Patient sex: F
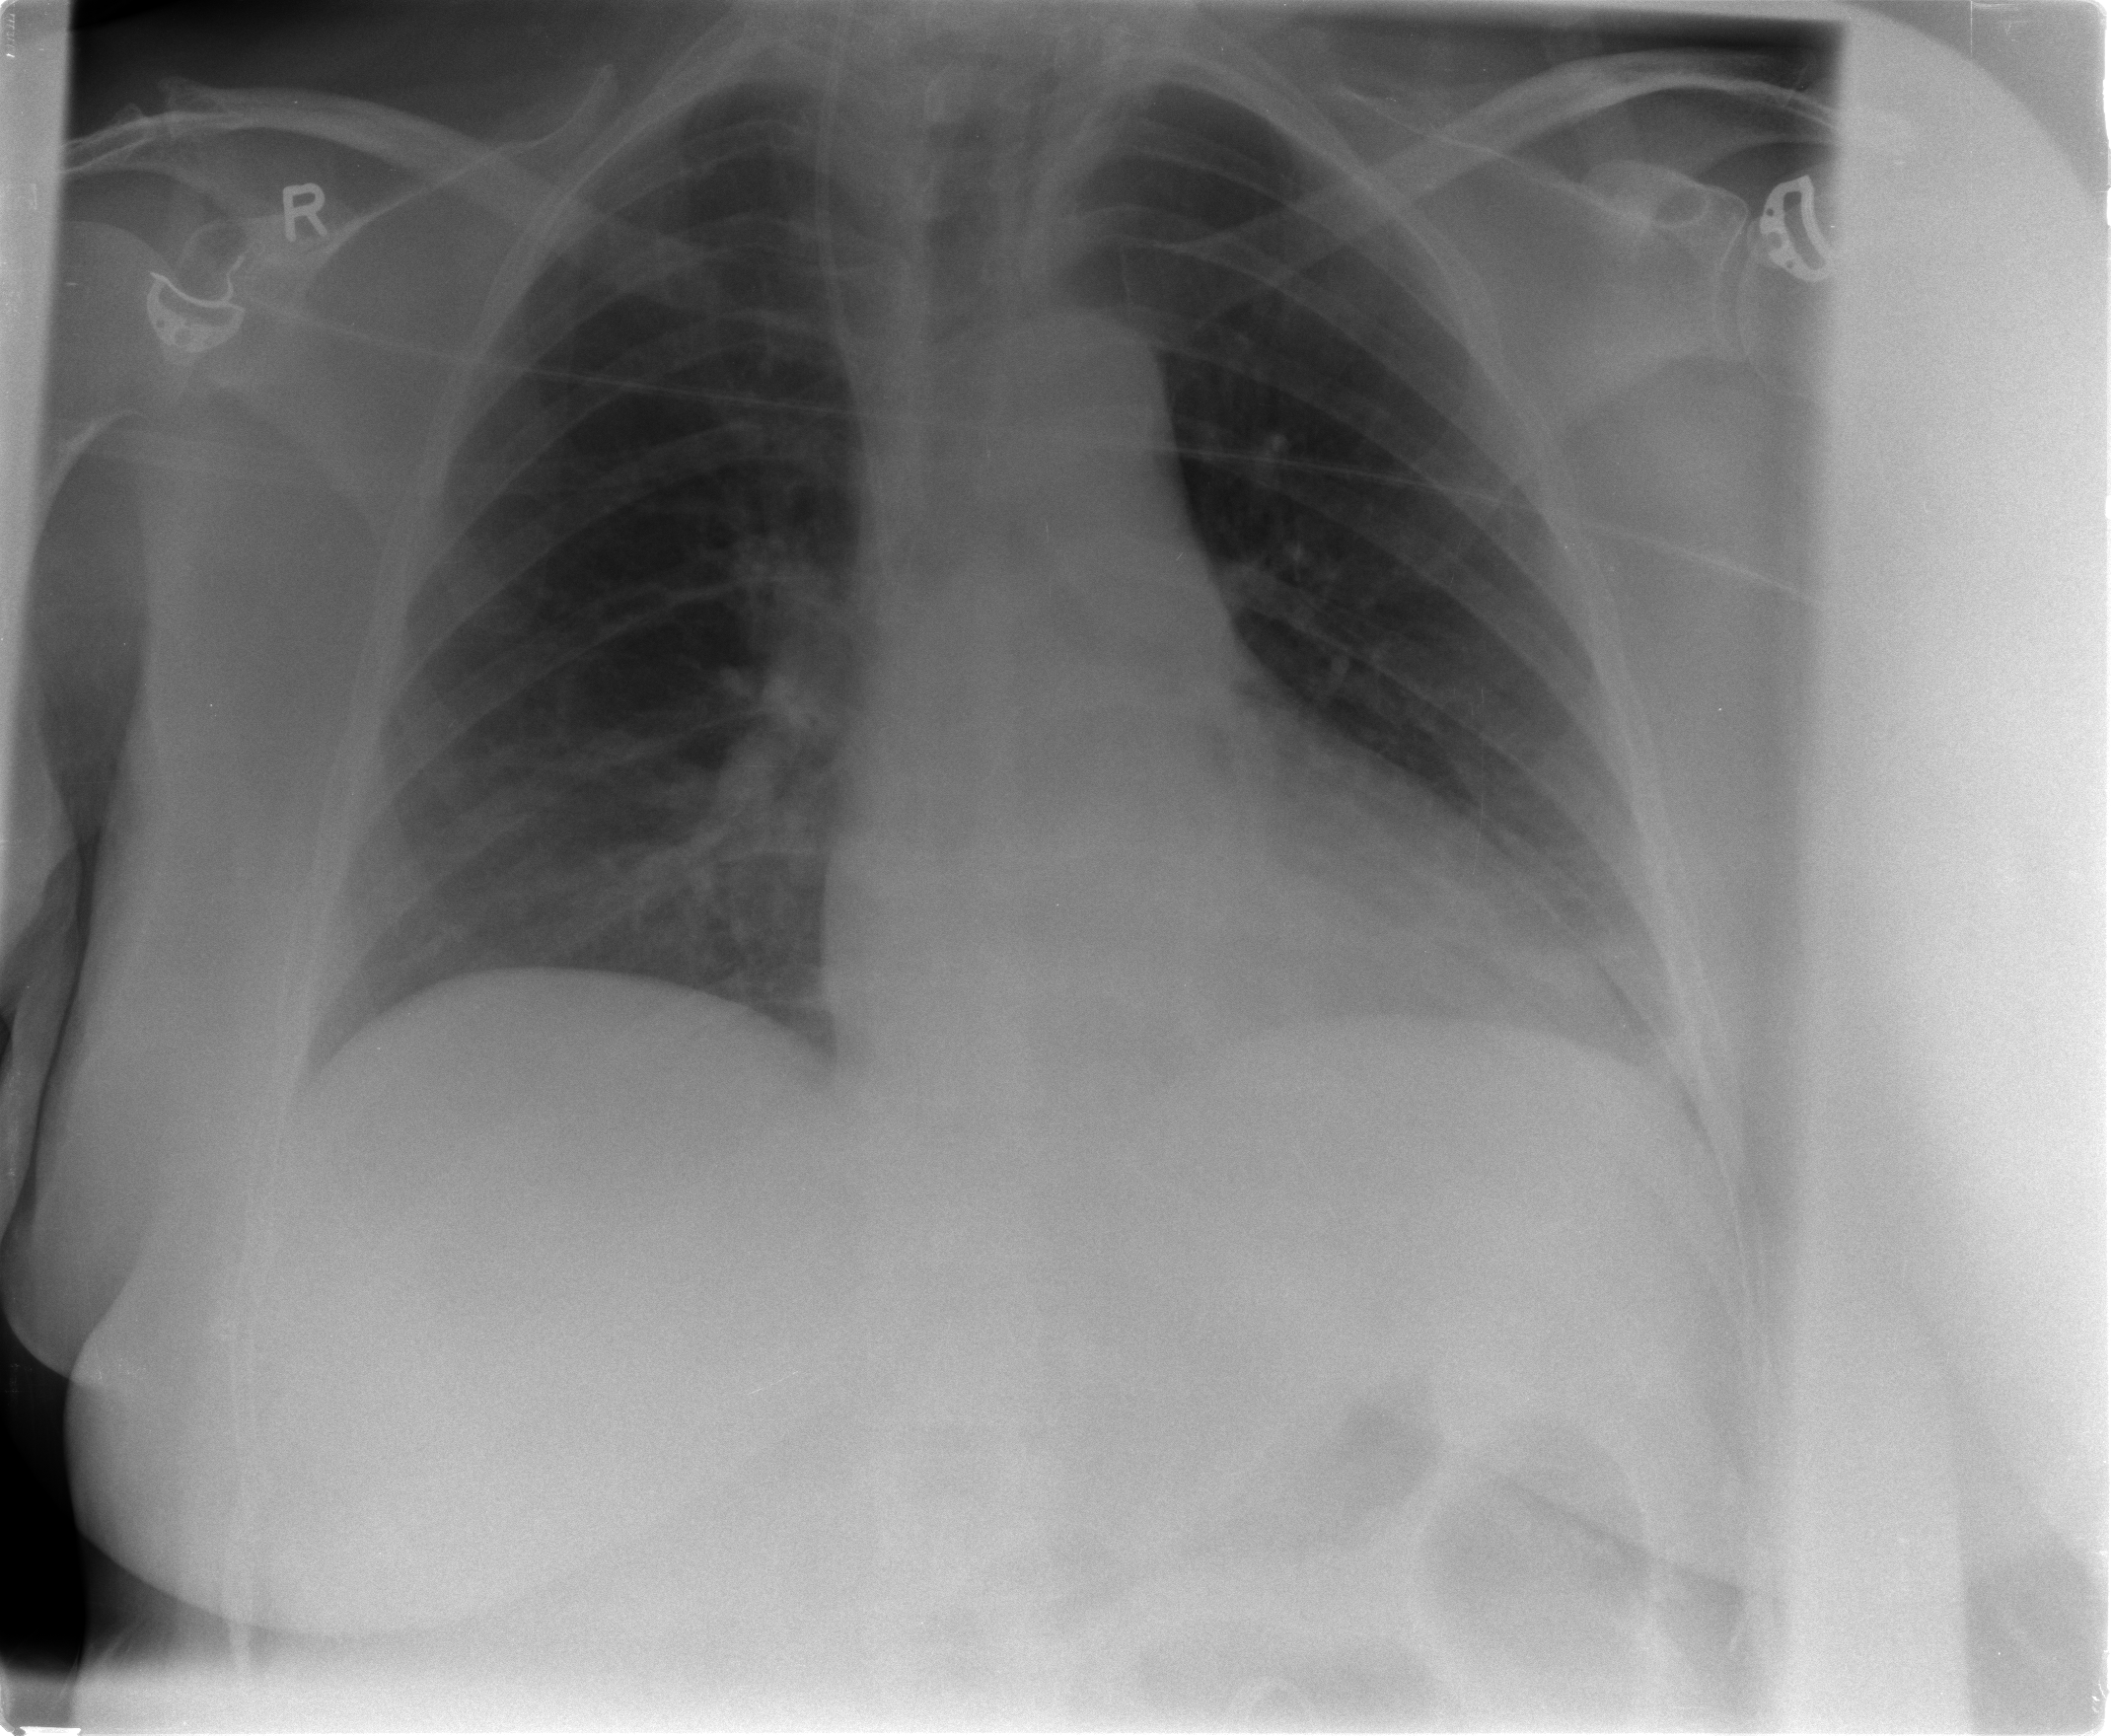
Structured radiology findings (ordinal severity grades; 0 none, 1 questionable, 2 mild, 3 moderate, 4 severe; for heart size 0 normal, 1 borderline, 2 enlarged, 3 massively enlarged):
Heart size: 1
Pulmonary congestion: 0
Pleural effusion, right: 0
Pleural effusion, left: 0
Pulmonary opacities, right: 0
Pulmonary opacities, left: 0
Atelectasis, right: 1
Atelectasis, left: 2